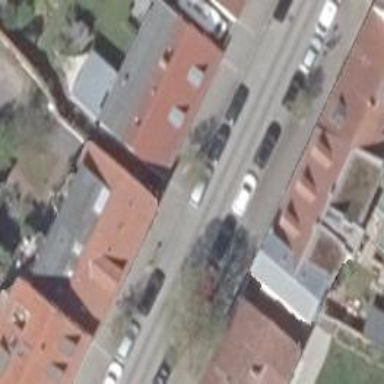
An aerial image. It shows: Historic residential building with gabled roof covered in red roof tiles.